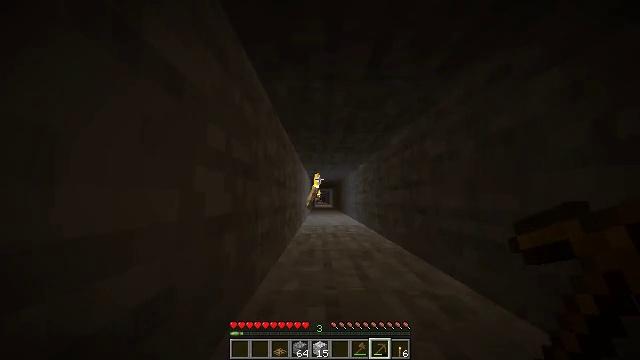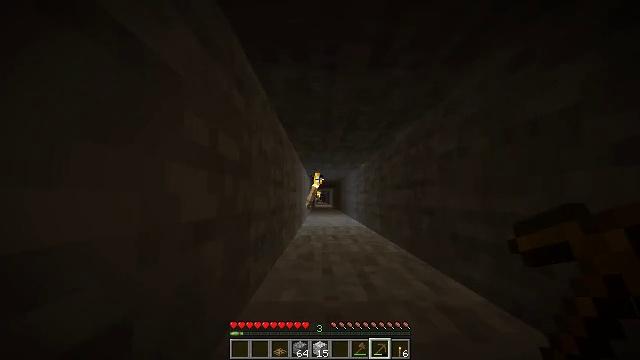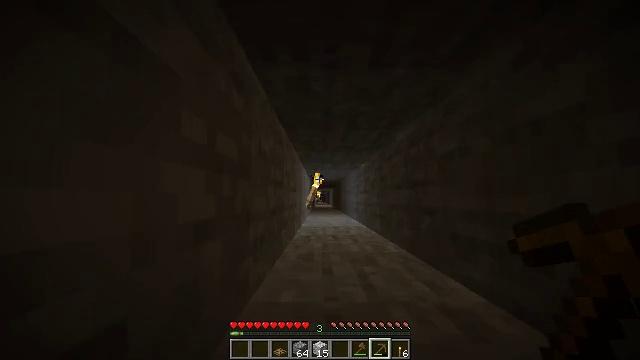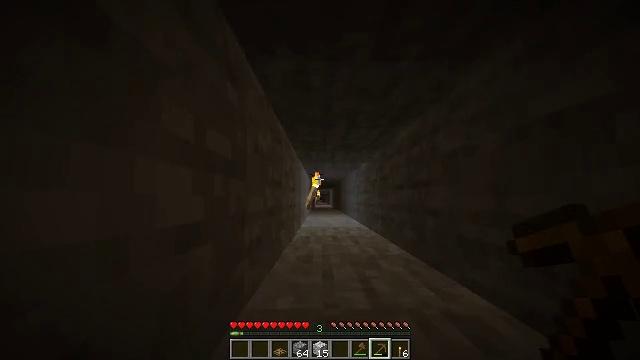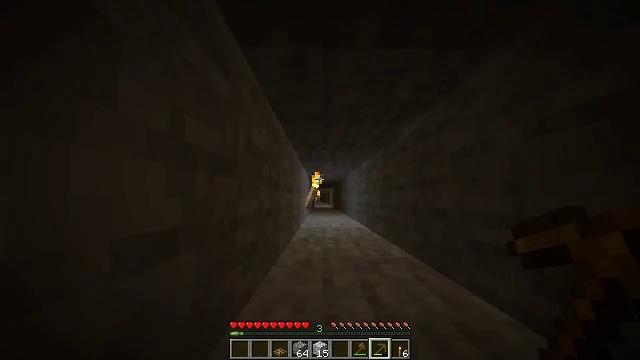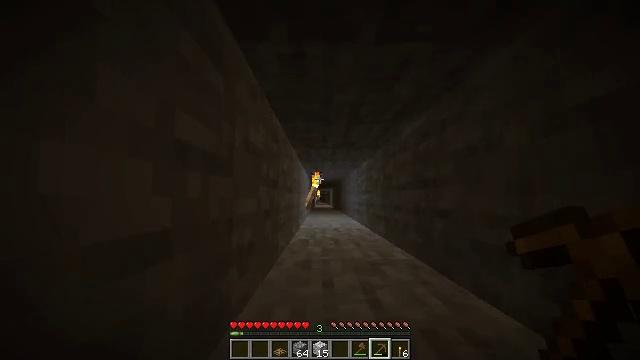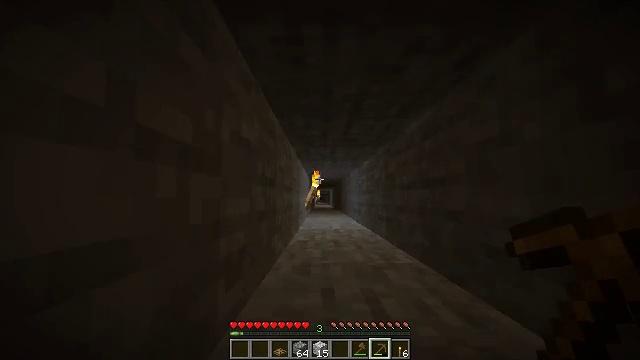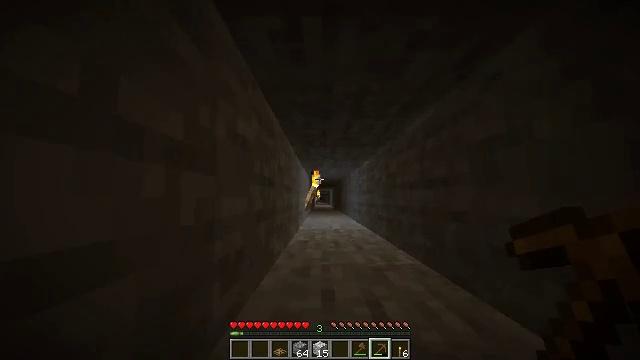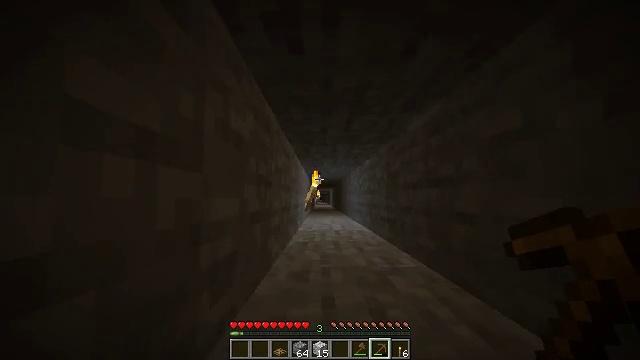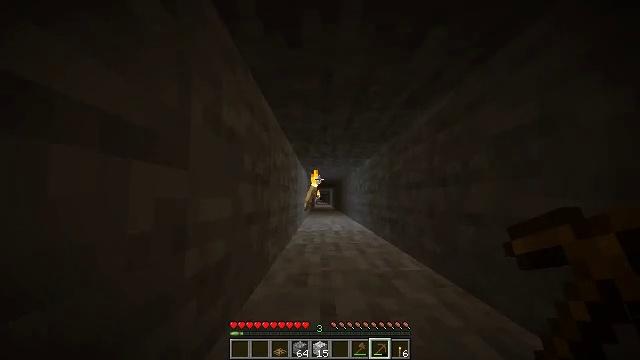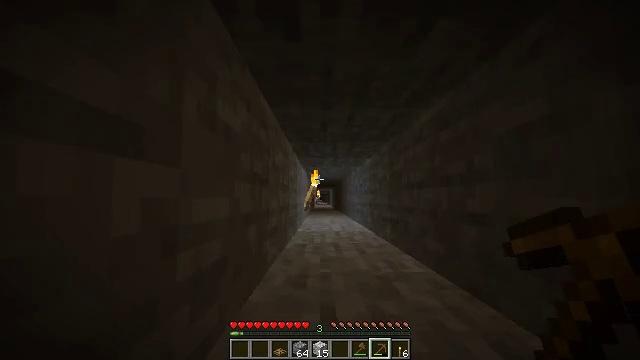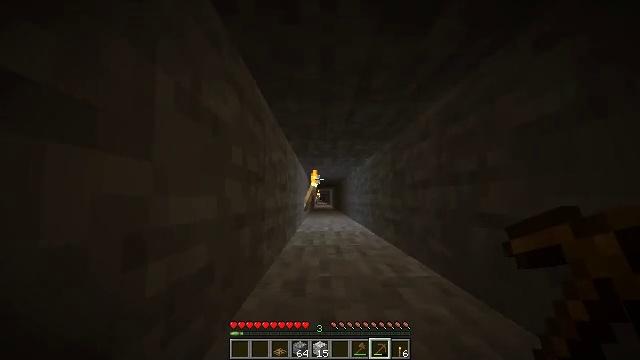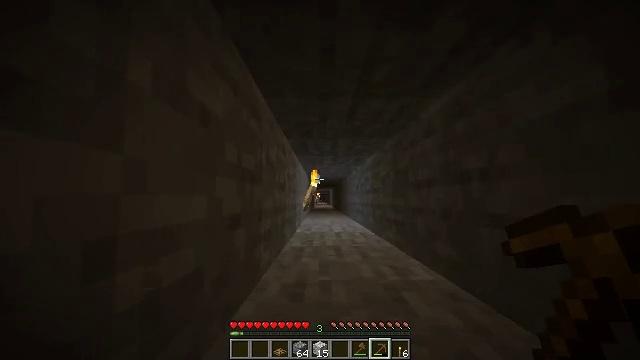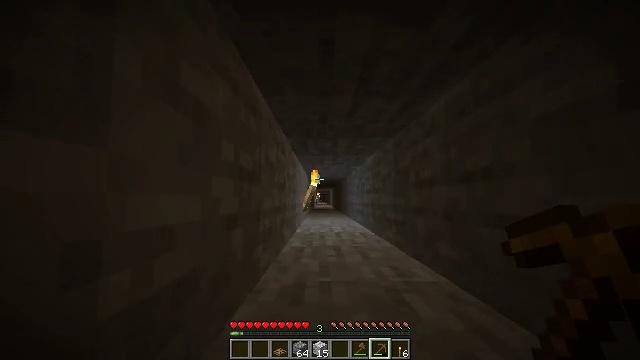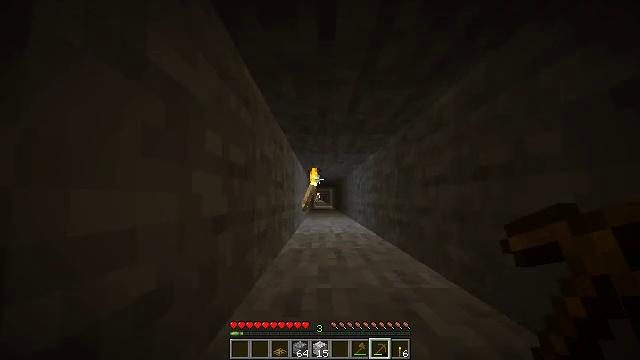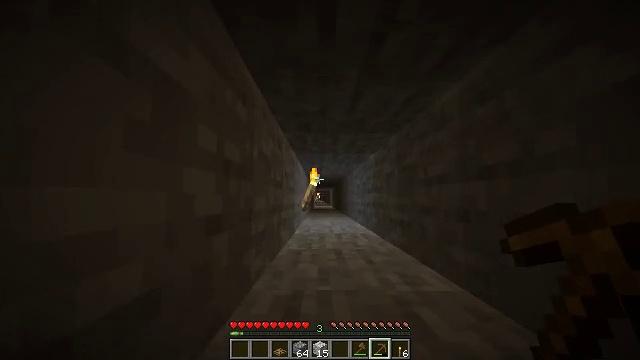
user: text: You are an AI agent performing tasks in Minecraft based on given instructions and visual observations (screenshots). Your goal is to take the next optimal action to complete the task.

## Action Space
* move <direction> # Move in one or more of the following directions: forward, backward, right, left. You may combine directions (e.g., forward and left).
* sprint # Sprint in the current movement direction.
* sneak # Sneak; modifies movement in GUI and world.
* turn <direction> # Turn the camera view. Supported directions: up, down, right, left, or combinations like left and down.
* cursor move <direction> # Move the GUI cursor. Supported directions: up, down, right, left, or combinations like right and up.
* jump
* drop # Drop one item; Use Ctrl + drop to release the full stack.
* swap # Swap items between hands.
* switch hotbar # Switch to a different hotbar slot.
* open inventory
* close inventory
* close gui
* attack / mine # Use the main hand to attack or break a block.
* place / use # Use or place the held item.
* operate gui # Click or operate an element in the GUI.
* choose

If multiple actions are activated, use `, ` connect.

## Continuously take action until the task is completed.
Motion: motion action
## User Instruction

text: Gather the wall torch from the wall.
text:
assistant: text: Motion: move forward
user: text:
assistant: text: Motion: move forward
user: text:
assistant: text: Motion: move forward
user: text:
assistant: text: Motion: move forward
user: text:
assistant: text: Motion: move forward
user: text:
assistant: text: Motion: move forward
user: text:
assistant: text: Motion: move forward
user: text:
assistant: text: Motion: move forward
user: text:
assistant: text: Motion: move forward
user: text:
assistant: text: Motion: move forward
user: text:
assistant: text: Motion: move forward
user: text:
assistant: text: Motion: move forward
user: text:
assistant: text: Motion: move forward
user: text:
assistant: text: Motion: move forward
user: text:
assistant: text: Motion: move forward
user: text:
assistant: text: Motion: move forward
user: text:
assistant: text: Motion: move forward
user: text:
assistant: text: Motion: move forward
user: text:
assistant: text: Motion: move forward
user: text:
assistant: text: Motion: move forward
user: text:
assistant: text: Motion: move forward
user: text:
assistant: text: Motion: move forward
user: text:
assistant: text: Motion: move forward
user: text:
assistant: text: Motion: move forward
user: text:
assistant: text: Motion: move forward
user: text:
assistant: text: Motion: move forward
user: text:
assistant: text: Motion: move forward
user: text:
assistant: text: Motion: move forward
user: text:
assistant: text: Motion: move forward
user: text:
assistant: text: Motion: move forward